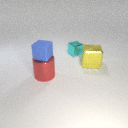
small cyan metal cube to the left of large yellow metal cube